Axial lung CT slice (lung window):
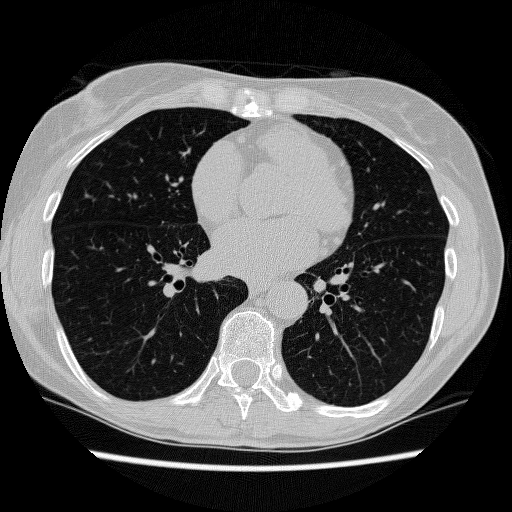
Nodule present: no